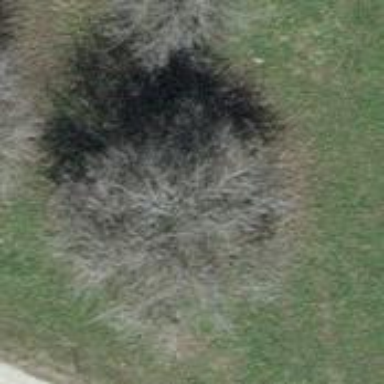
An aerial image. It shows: Urban tree adds touch of nature to the surroundings.